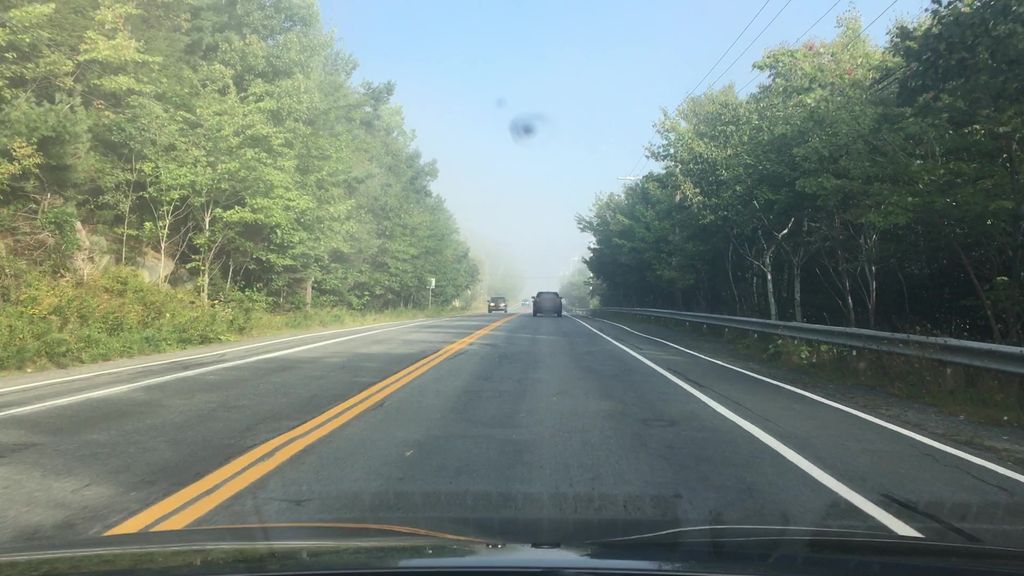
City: halifax